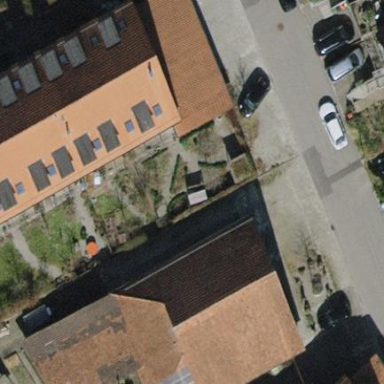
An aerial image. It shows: Group of garages.